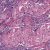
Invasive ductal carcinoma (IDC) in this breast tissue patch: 1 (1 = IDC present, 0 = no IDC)